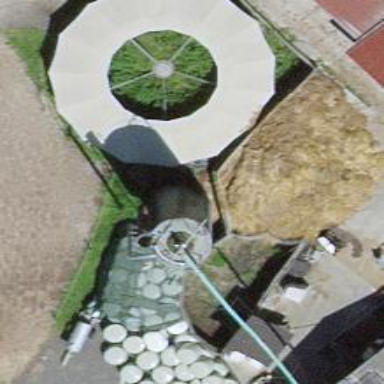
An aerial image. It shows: Silo.